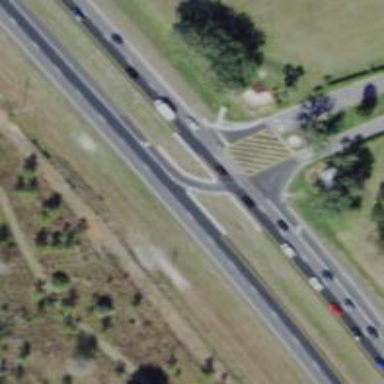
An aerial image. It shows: Trunk link highway.